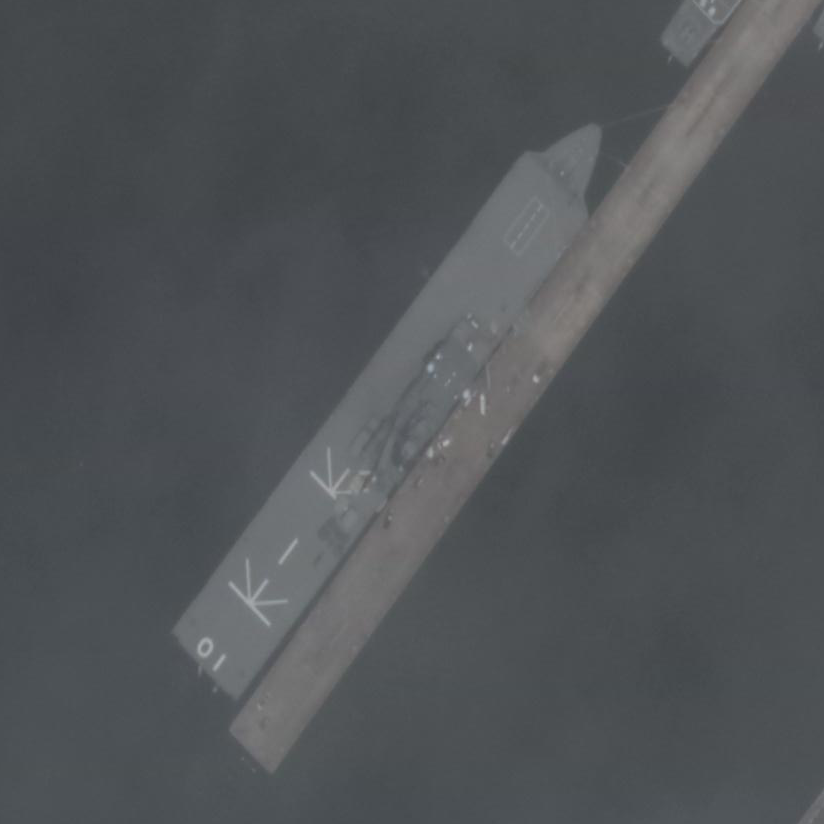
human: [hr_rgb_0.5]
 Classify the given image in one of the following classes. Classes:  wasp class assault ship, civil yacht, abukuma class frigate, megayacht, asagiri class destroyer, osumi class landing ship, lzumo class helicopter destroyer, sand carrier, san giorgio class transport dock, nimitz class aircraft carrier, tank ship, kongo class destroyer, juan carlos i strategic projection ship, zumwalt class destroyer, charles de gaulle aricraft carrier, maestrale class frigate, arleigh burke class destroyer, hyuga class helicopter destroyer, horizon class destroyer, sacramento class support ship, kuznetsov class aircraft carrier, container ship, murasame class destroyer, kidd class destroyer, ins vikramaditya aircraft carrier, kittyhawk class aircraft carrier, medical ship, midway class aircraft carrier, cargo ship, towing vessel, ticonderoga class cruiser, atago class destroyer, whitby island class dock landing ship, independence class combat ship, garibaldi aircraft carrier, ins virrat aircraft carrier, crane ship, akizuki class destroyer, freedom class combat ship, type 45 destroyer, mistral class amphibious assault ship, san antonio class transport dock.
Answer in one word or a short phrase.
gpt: Osumi class landing ship